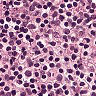
Metastatic tissue present: no